Question: I have four classes: Room, TileGrid, HoverTile, and Tile.
Room is composed of walls and a TileGrid. TileGrid is made out of Tile. Currently, I use this code to generate a TileGrid out of Tiles:
'''
this.mapArray = [[1,1,1,1,1,1,1],
[1,1,1,1,1,1,1],
[1,1,1,1,1,1,1],
[1,1,1,1,1,1,1],
[1,1,1,1,1,1,1],
[1,1,1,1,1,1,1],
[1, 1, 1, 1, 1, 1, 1]];
this._mapHeight = this.mapArray.length;
this._mapWidth = this.mapArray[0].length;
this._tileHeight = 23;
this._tileWidth = 46;
var initialX:Number = 260;
var initialY:Number = 150;
for (var isoY:int = 0; isoY < mapArray.length; isoY++)
{
for (var isoX:int = 0; isoX < mapArray[isoY].length; isoX++)
{
if (isoX == 0 && isoY == 0)
{
var _tile:Tile = new Tile();
_tile.x = initialX;
_tile.y = initialY;
this.addChild(_tile);
}
if (this.mapArray[isoY][isoX] == 1)
{
var _tile:Tile = new Tile();
_tile.x = initialX - (isoX * 20) - (isoY * 20);
_tile.y = initialY - (isoX * 10) + (isoY * 10);
addChild(_tile);
_tile.addEventListener(MouseEvent.MOUSE_OVER, updateHover);
}
}
}
'''
My current issue is that I want to add a white square around the tile that a mouse is hovering over. The code I used to use wasn't sufficient, because transparent parts of the Tile sprite are still counted as part of it. So even if I'm pointing at another Tile2 (which is next to Tile1), for example, if I'm not far enough onto Tile2, it'll highlight Tile1.
So, here's the current code I'm using:
'''
public function updateHover(e:MouseEvent):void
{
var mX:int = e.stageX - (_tileWidth / 2);
var tPoint:Point = pointToXY(mX, e.stageY);
var isoX = tPoint.x;
var isoY = tPoint.y;
if (isoX >= 0 && isoY >= 0)
{
if (isoY < mapArray.length)
{
if (isoX < mapArray[0].length)
{
tPoint = xyToPoint(isoX, isoY);
_tileHover.x = tPoint.x;
_tileHover.y = tPoint.y;
_tileHover.visible = true;
return;
}
}
}
_tileHover.visible = false;
}
public function pointToXY(x:int, y:int):Point
{
x -= 260;
y -= 150;
var pRatio:int = (_tileWidth / 2) / (_tileHeight / 2);
var tX:int = (y + x / pRatio) * (pRatio / 2) / (_tileWidth / 2);
var tY:int = (y - x / pRatio) * (pRatio / 2) / (_tileWidth / 2);
return new Point(tX, tY);
}
public function xyToPoint(x:int, y:int):Point
{
x -= 1;
var worldPoint:Point = new Point(0, 0);
worldPoint.x = (x * (_tileWidth / 2)) - (y * (_tileWidth / 2));
worldPoint.y = (x * (_tileHeight / 2)) + (y * (_tileHeight / 2));
worldPoint.x = worldPoint.x + (_tileWidth / 2);
worldPoint.y = worldPoint.y + (_tileHeight / 2);
worldPoint.x += 260;
worldPoint.y += 150;
return worldPoint;
}
'''
Sorry I have to post so many code blocks. Now, 260 and 150 are the default starting point for the entire room. That said, I'm really confused on how to get the last two functions in particular to work so that they'll give me the correct answer. This is what I expected from using this code:

That would be perfect. But, again, I don't know why the code isn't working. The sizes are all correct and I believe the offset is, too. So, I'm
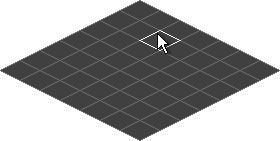
Answer: First, you should add the listener to 'this', not to '_tile', because then you are locked to stage coordinates to determine the tile that's selected, which is not good. Second, your listener should be against 'MouseEvent.MOUSE_MOVE' event, not over, this way you'll constantly get updated mouse coords to properly move your rectangle over tiles. And you have a minor error out there, you have a (0,0) tile created two times, one being inactive.
'''
for (var isoY:int = 0; isoY < mapArray.length; isoY++)
{
for (var isoX:int = 0; isoX < mapArray[isoY].length; isoX++)
{
if (this.mapArray[isoY][isoX] == 1)
{
var _tile:Tile = new Tile();
_tile.x = initialX - (isoX * 20) - (isoY * 20);
_tile.y = initialY - (isoX * 10) + (isoY * 10);
addChild(_tile);
}
}
}
this.addEventListener(MouseEvent.MOUSE_MOVE, updateHover);
'''
Also, it'll be better that you'd store (x,y) pairs on the array (as tiles, most likely), so that your initial array of zeroes and ones would transform into an array of 'Tile' objects. To do that, you first do this:
'''
this.tileArray=[];
for (var i:int=0;i<this.mapArray.length;i++)
this.tileArray.push(new Array(this.mapArray[i].length));
'''
This will create an array of nulls that matches your 'mapArray' by dimensions, that will serve as placeholder for created 'Tile' objects. After you do this, you call 'this.tileArray[isoY][isoX]=_tile;' to place the newly created tile to its place. After that, you can rewrite your listener to this:
'''
public function updateHover(e:MouseEvent):void
{
var p:Point=pointToXY(e.localX,e.localY);
_tileHover.visible = false; // hide hover for now
if ((p.y<0) || (p.y>=tileArray.length)) return; // range error on Y
if ((p.x<0)||(p.x>=tileArray[p.y].length)) return; // range error on X
if (!tileArray[p.y][p.x]) return; // no tile
var _tile:Tile=tileArray[p.y][p.x];
_tileHover.x=_tile.x;
_tileHover.y=_tile.y; // no need to convert xyToPoint() we have coords stored in tile
_tileHover.visible=true;
}
'''